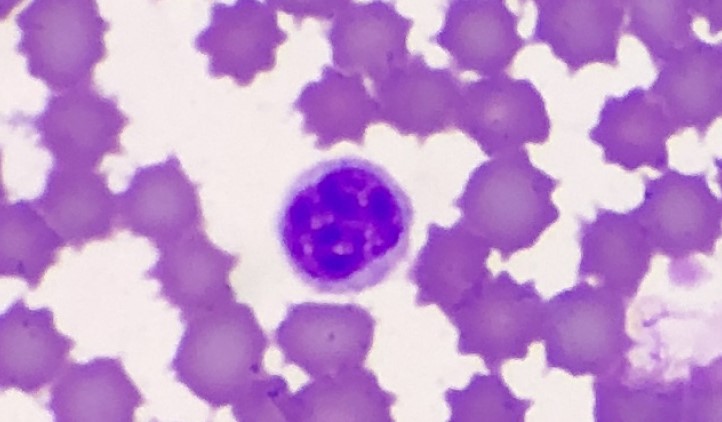
White blood cell type: Lymphocyte